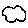
Label: cloud